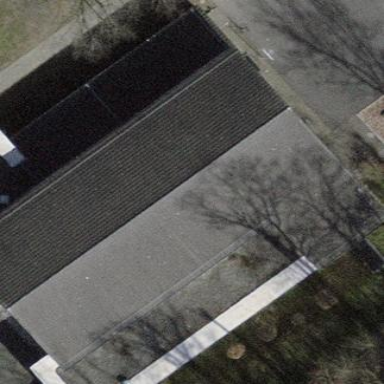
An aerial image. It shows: School building.